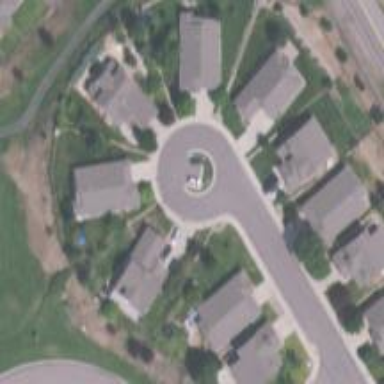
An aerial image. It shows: Turning loop on the road.